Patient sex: M
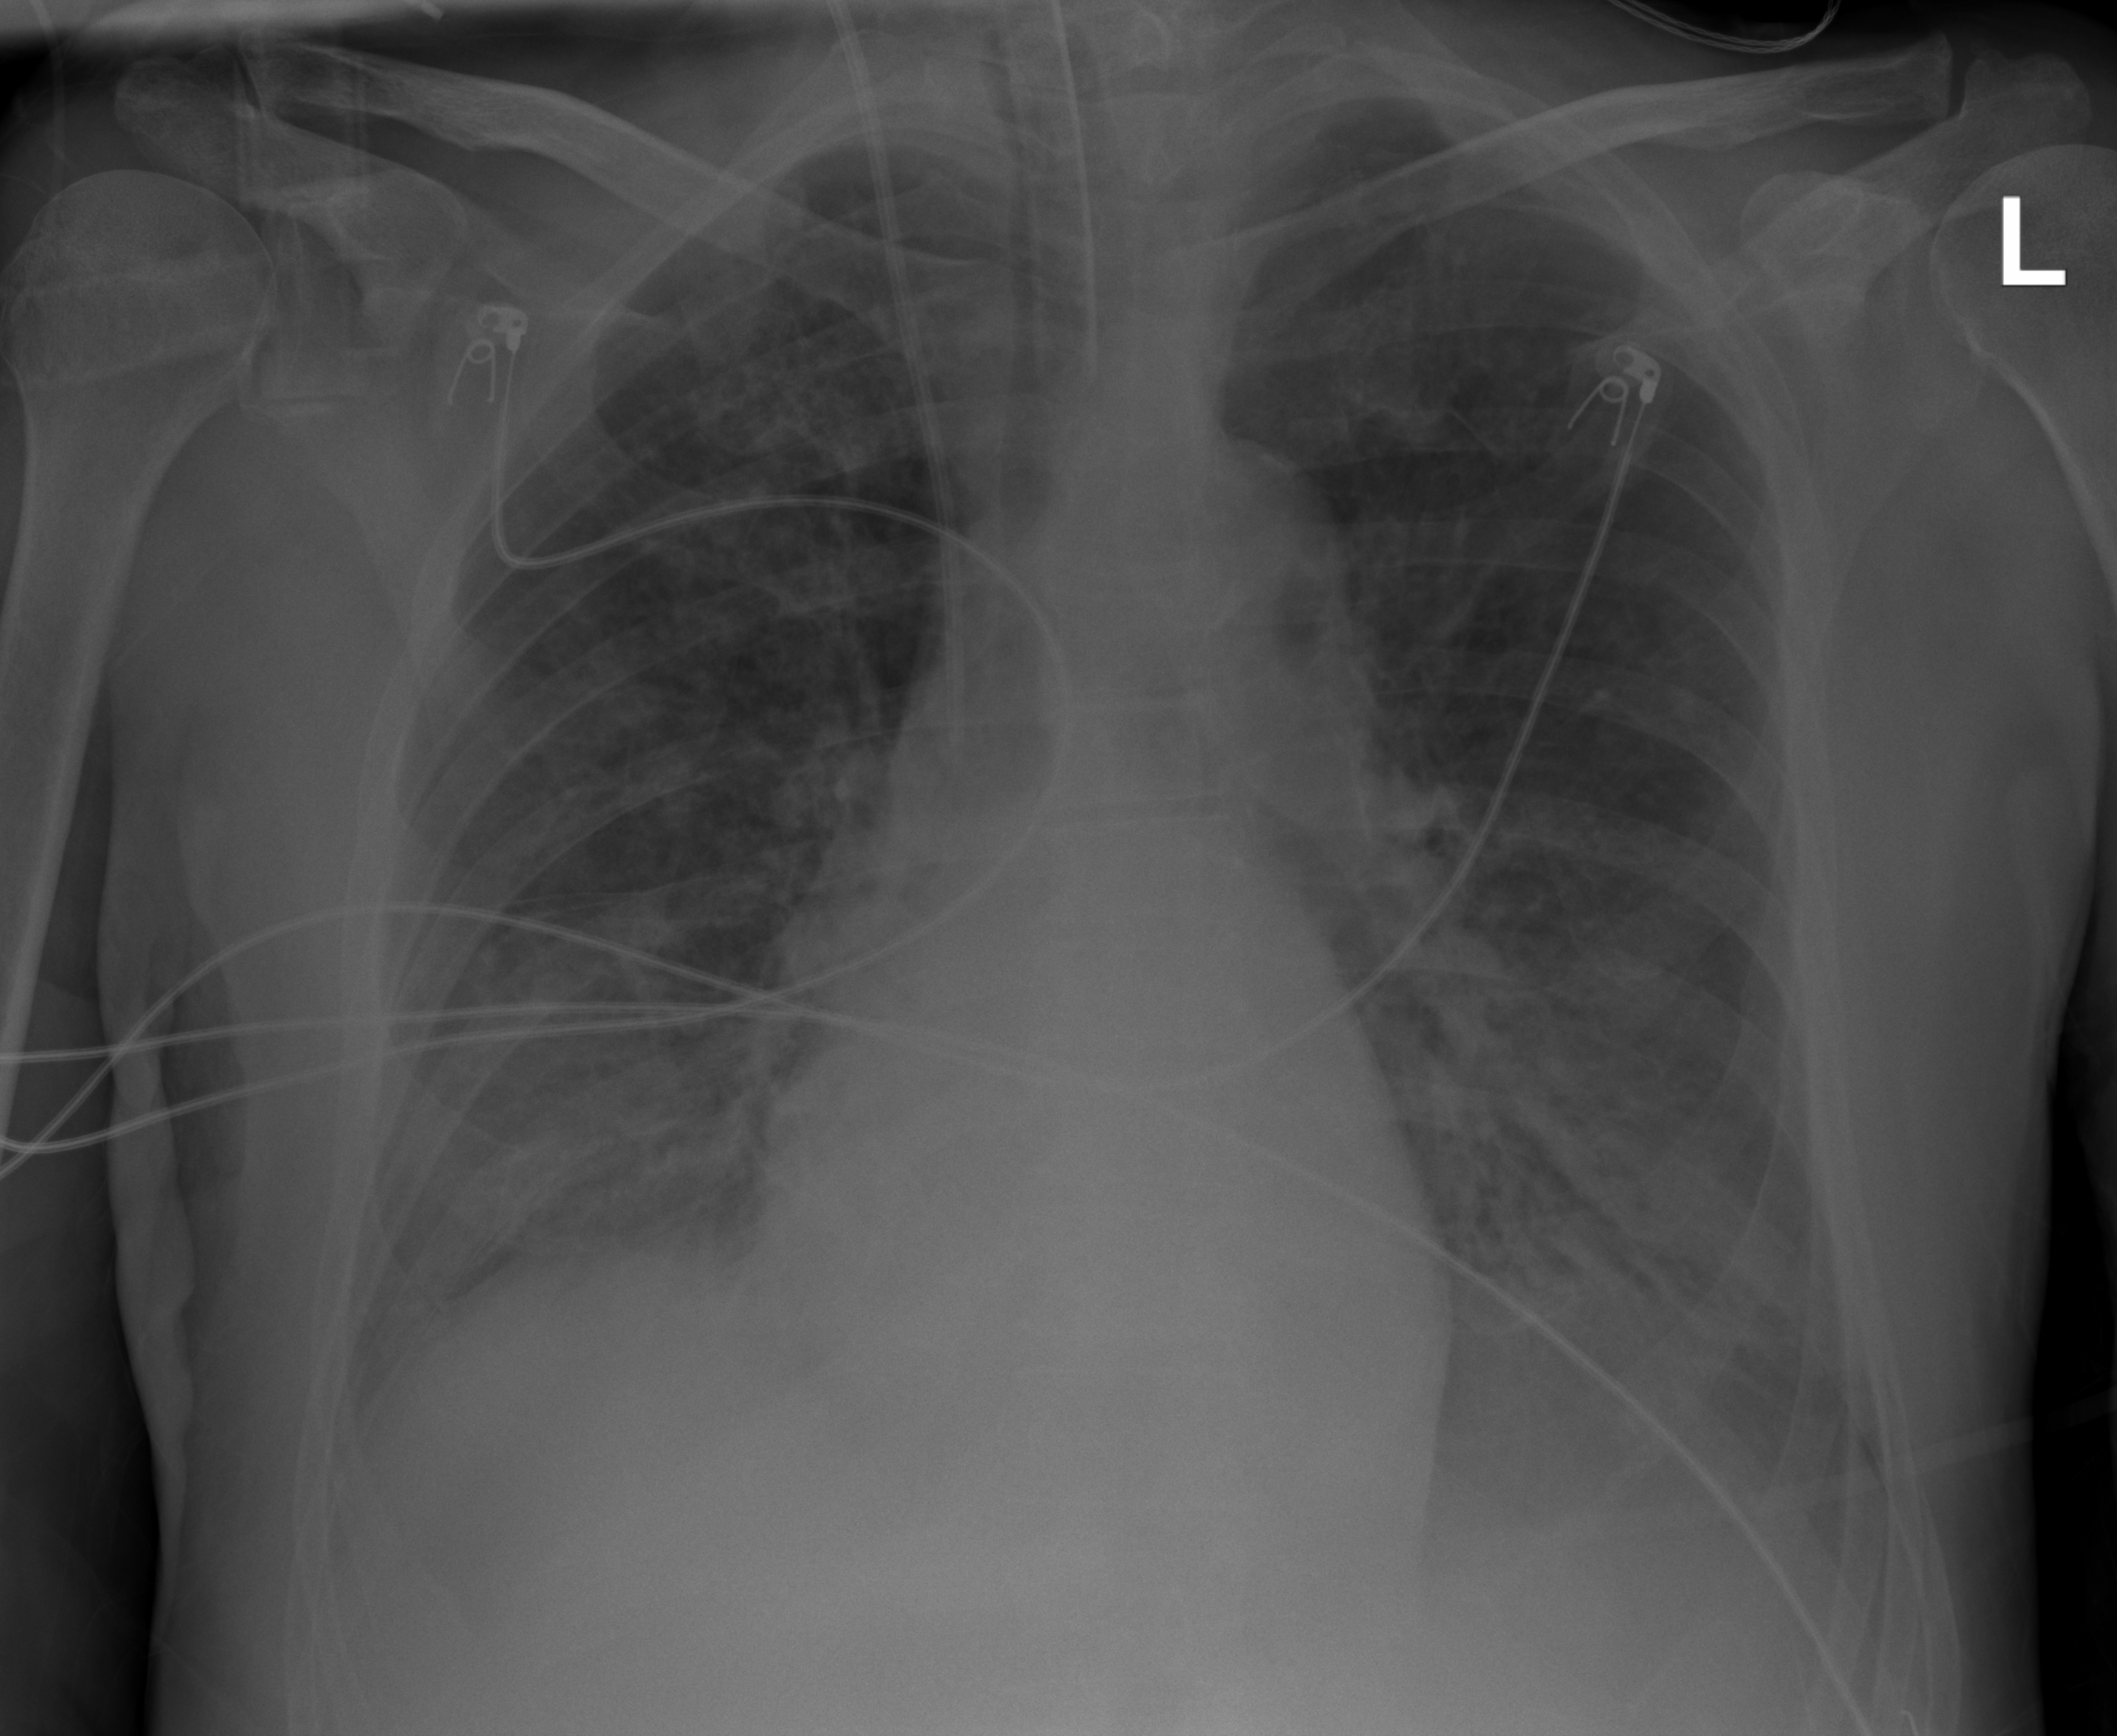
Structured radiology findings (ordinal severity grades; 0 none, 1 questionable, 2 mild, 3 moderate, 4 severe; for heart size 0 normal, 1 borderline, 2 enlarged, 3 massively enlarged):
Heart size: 0
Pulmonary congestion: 2
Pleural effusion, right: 2
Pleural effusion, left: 2
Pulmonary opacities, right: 2
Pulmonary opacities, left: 2
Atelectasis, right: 2
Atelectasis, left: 2